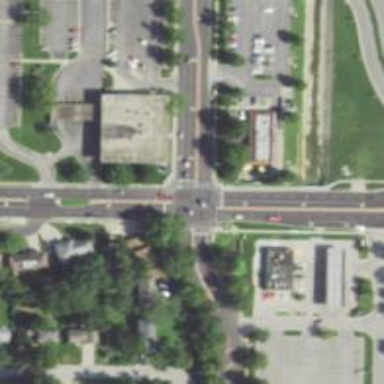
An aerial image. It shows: Solid stop line on the road.